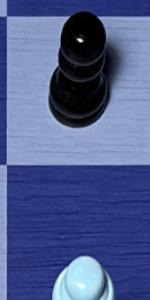
Label: Empty